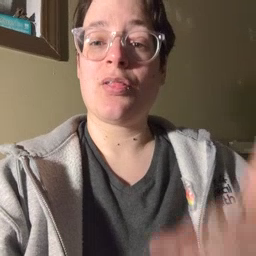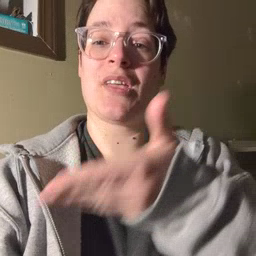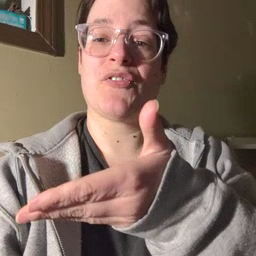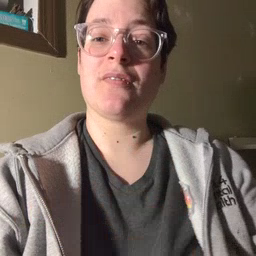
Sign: there